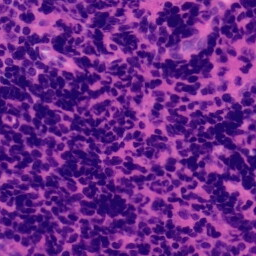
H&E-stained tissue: Tonsil